Interaction volume radius: 5 \u00c5
Interaction volume height: 25 \u00c5
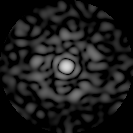
Disorder parameter: 0.8657